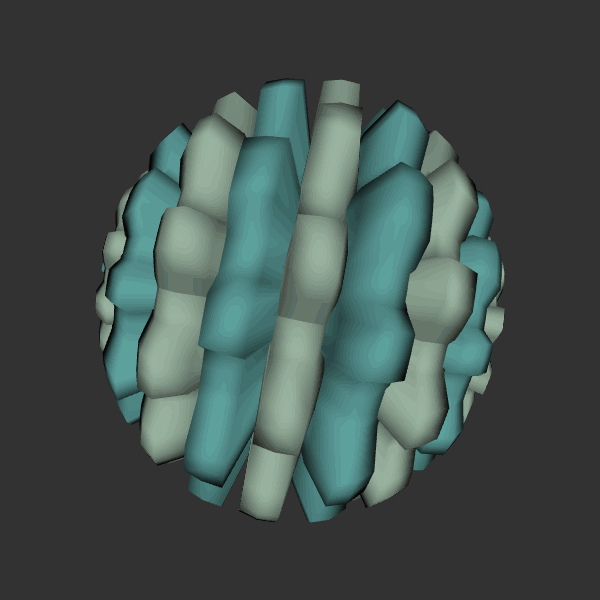
Background: dark